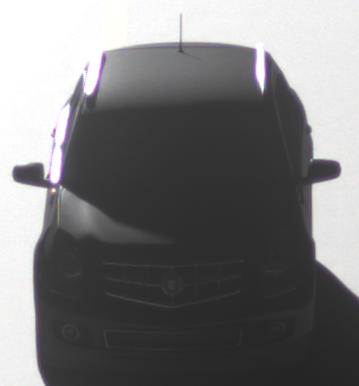
Make: Cadillac
Model: SRX 3.0 V6
Detailed model: SRX (II)
Model produced from: 2010/12
Model produced until: 2012/01
Doors: 5
Color: black
Road condition: dry road
Daytime: morning or afternoon
Contrast: high contrast